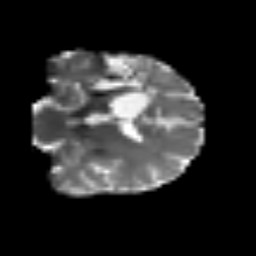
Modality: T2w
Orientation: coronal
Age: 42
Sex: male
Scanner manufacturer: siemens
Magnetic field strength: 3 T
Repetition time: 3.2 s
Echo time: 0.081 s